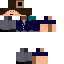
A male human skin with medium skin, wearing brown long hair dressed in a blue hoodie and gray pants, featuring a closed mouth.